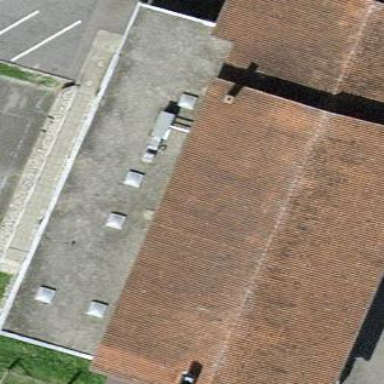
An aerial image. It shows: Public building.